Question: '''
Failed to execute goal or.apache.maven.plugins:maven-compiler-plugin:3.1:comple <default-compile> on project google-play-services: Compilation failure
No compiler is provided in this environment. Perhaps you are running on a JRE rather than a JDK?
'''
This is the result when using the Android SDK Deployer from the commandline in Windows. I added 'JAVA_HOME' 'C:\Program Files (x86)\Java\jdk1.7.0_45' to my system variables.
Did I configured the wrong parts?

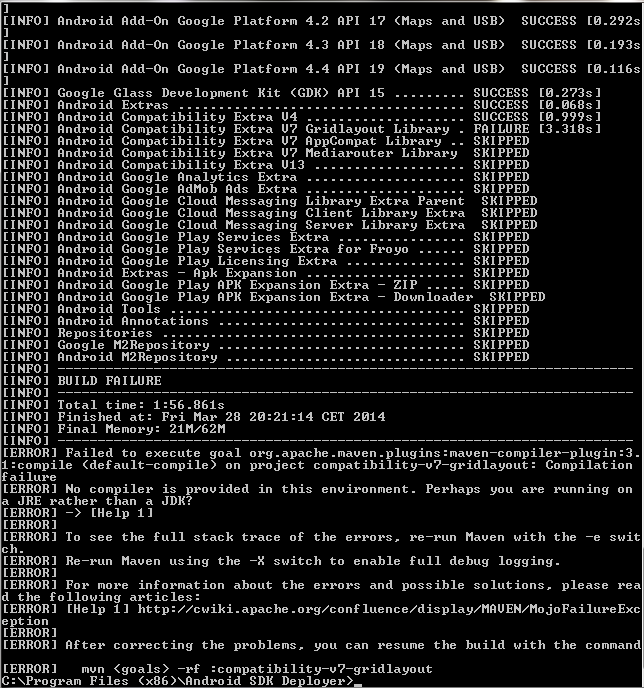
Answer: The problem was very easy to solve. I only had to restart the commandline after changing the system variables.